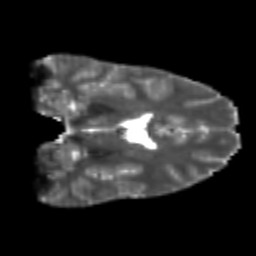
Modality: T2w
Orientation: coronal
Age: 21
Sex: male
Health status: healthy
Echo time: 0.074 s